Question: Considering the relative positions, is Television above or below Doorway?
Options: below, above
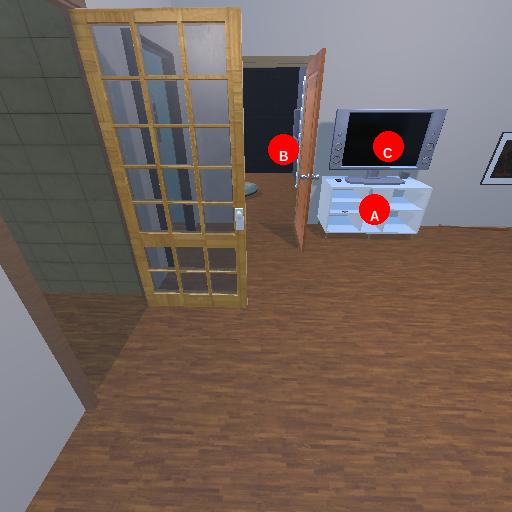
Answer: below